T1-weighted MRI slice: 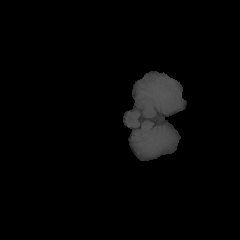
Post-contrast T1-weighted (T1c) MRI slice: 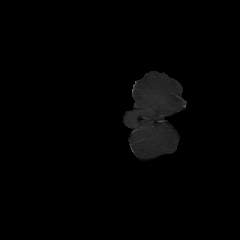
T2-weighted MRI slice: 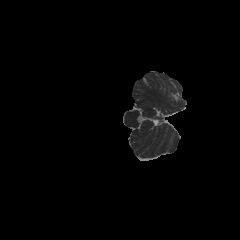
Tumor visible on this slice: no